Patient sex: F
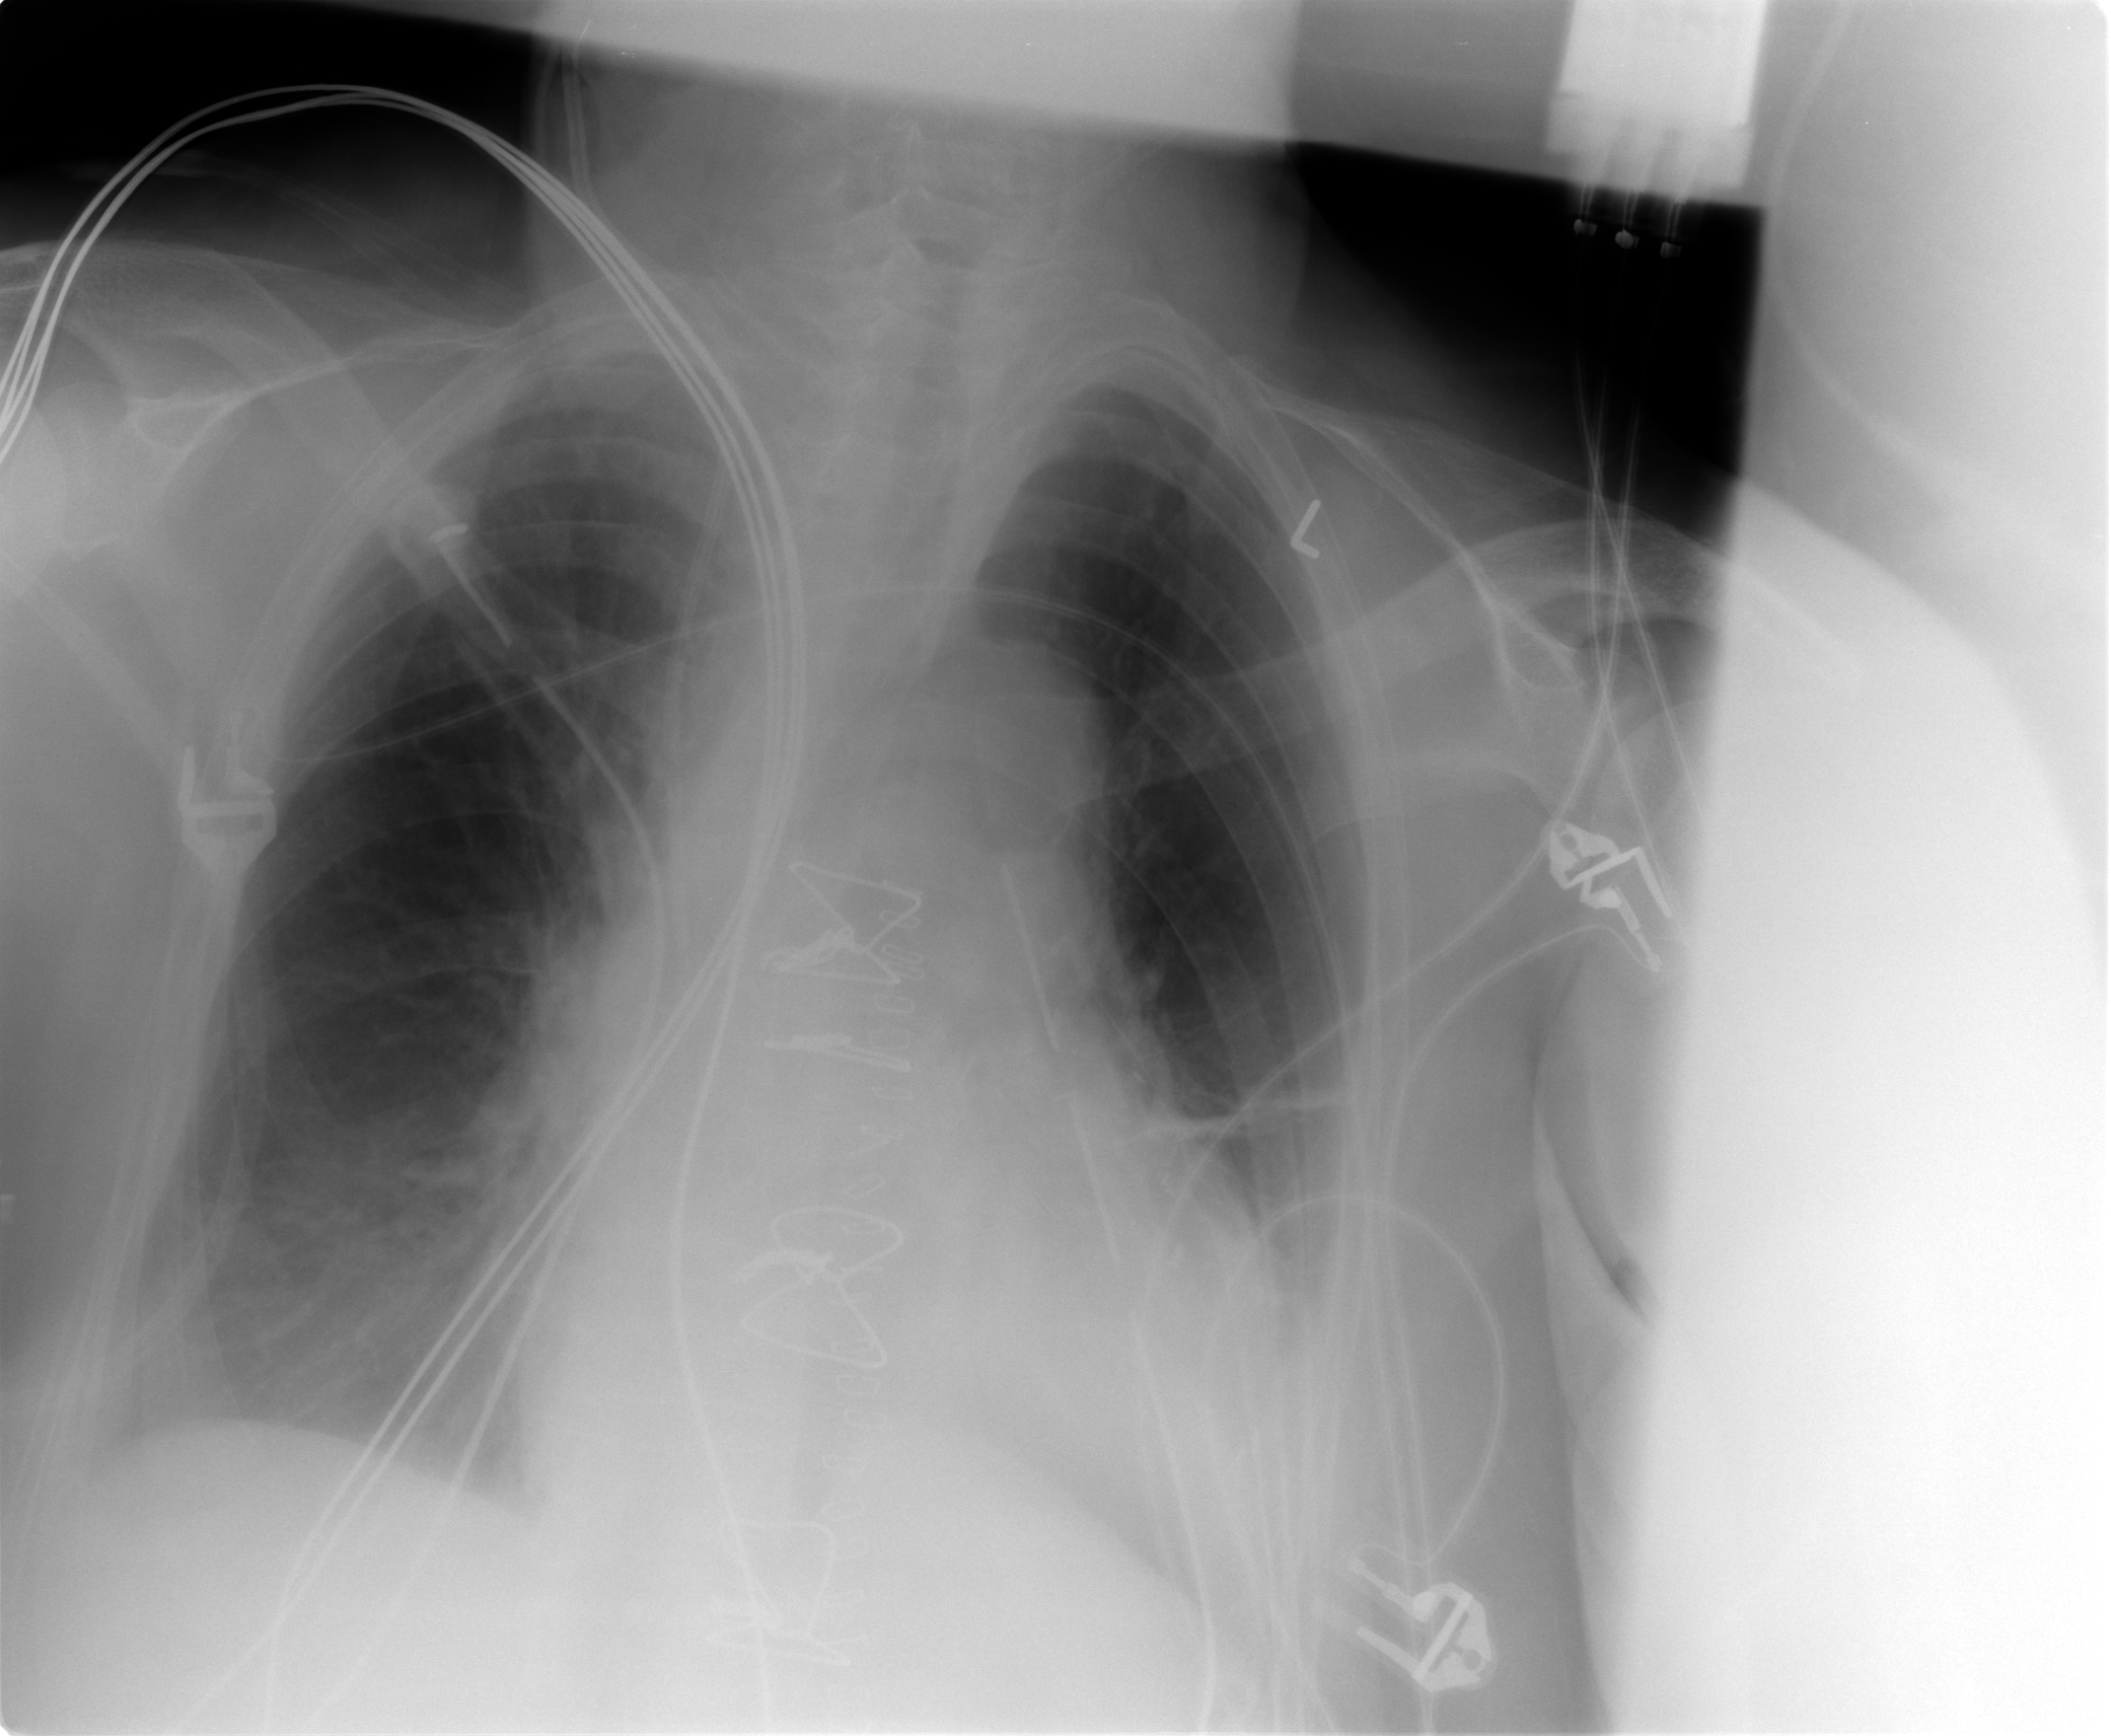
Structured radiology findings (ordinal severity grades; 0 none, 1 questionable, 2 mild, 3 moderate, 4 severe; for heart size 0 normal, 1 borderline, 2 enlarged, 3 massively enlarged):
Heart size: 0
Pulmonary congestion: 0
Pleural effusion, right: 2
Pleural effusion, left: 2
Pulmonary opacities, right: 0
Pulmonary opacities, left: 0
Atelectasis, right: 1
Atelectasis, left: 2